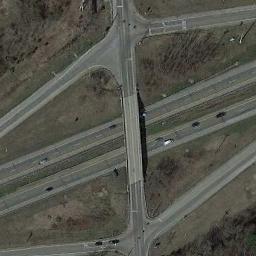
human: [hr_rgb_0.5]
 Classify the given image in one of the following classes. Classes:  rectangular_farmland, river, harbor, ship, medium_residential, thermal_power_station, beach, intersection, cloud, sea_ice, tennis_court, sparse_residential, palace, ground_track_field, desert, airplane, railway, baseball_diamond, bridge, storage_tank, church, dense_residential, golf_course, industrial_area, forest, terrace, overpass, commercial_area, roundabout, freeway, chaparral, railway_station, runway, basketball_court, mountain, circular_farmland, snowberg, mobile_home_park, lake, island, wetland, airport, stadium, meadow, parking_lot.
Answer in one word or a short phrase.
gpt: overpass